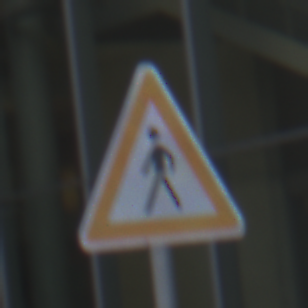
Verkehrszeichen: FussgaengerRechts
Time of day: SunriseSunset
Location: Outdoor (Urban)
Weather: PartlyCloudy
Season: NotSpecified
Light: Natural